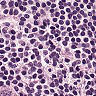
Metastatic tissue present: no